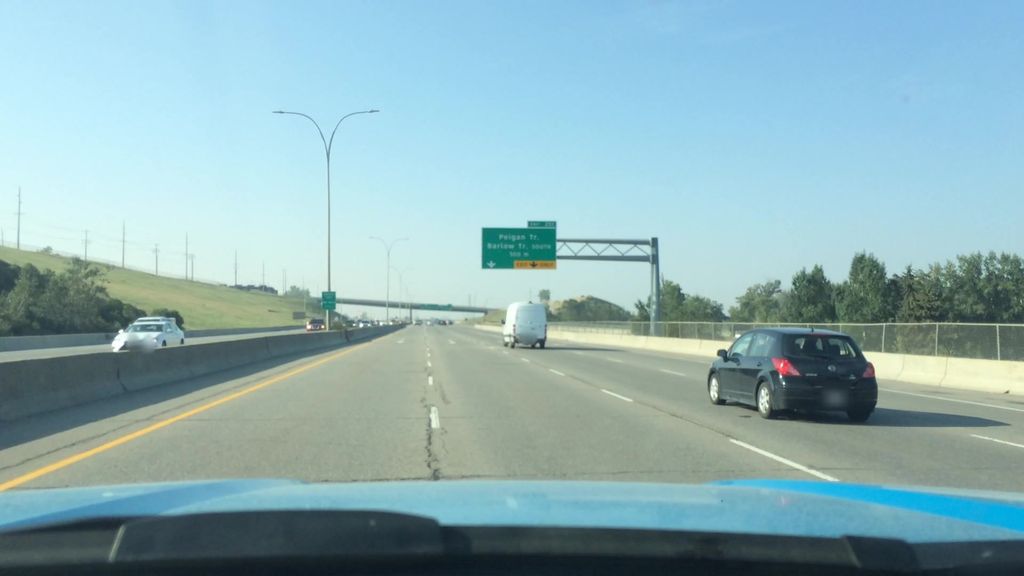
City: calgary